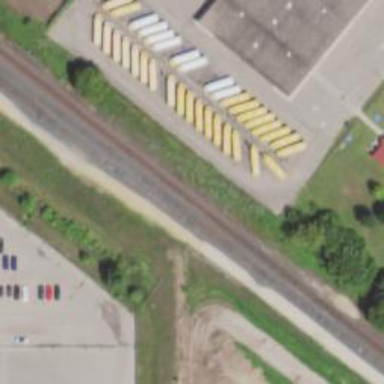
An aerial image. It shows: Railway siding with rails.